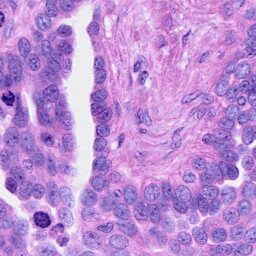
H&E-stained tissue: Ovarian